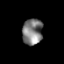
Tissue: prostate
Cell type: T cells
Senescence score: 0.7819
Nuclear area (px): 512
Mean DAPI intensity: 126.953